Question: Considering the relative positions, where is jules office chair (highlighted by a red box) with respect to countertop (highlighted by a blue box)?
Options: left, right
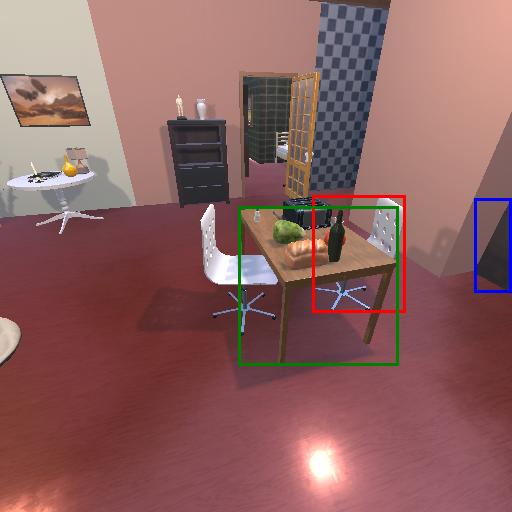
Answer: left